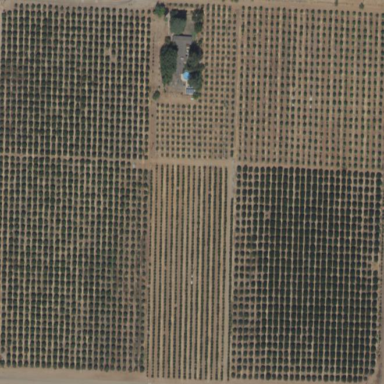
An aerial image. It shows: Orange orchard with rows of orange trees.